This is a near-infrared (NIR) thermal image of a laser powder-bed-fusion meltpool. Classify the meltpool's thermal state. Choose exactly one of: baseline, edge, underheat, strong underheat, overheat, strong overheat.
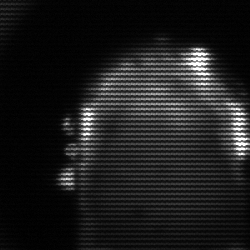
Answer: baseline